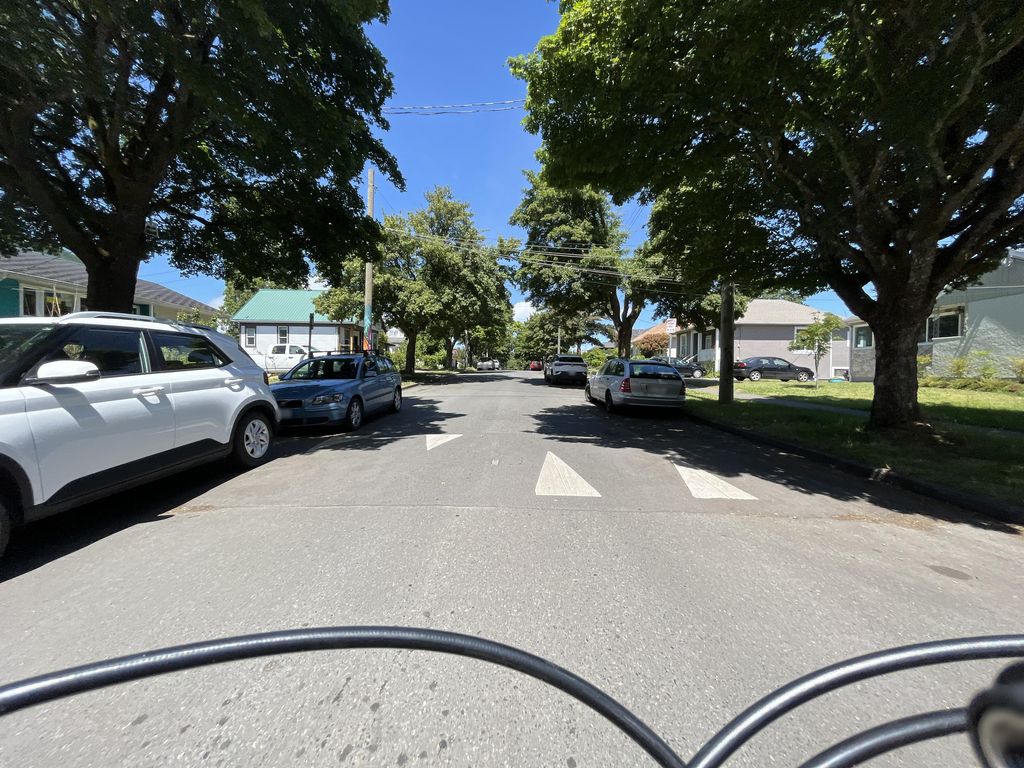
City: victoria